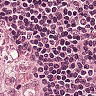
Metastatic tissue present: no